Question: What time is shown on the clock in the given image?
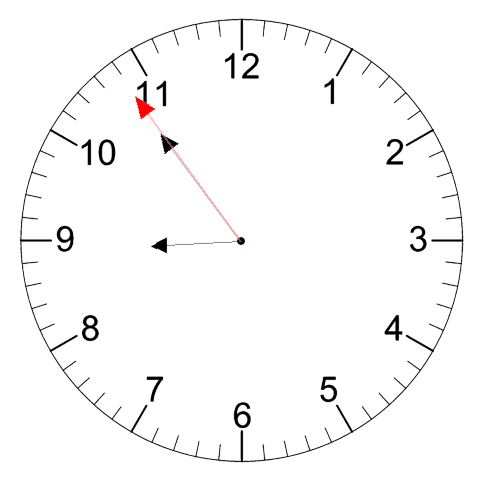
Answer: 08:53:54